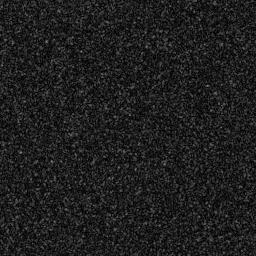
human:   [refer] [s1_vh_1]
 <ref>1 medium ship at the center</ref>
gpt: <box>[[30, 56, 44, 69, 0]]</box>